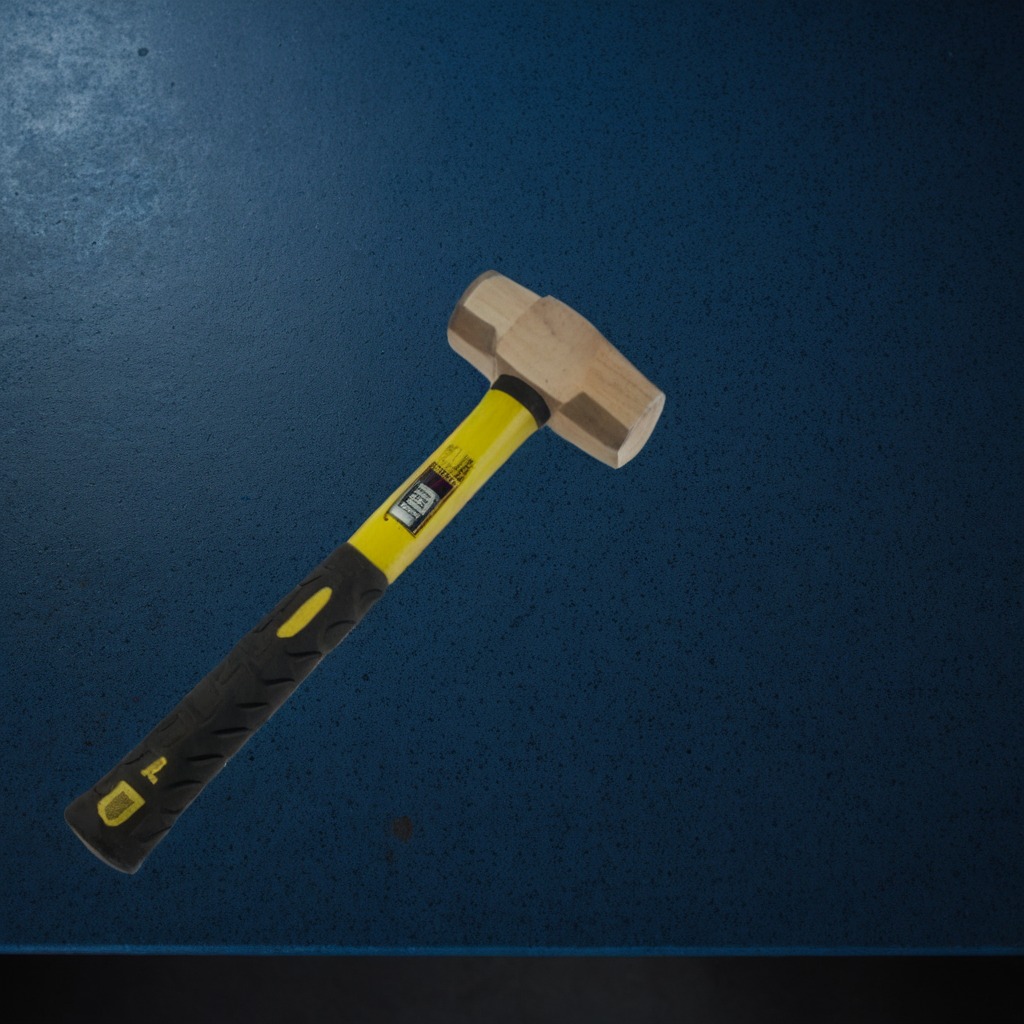
A hammer is lying on a granite tabletop.